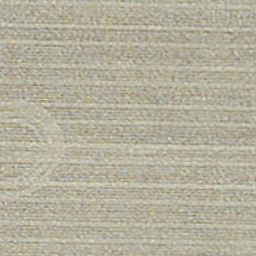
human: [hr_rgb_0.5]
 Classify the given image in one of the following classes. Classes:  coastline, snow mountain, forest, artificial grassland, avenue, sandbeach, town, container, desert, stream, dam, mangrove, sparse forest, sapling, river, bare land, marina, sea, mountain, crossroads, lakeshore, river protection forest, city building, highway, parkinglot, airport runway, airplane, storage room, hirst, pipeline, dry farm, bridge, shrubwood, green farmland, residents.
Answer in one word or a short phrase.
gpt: dry farm